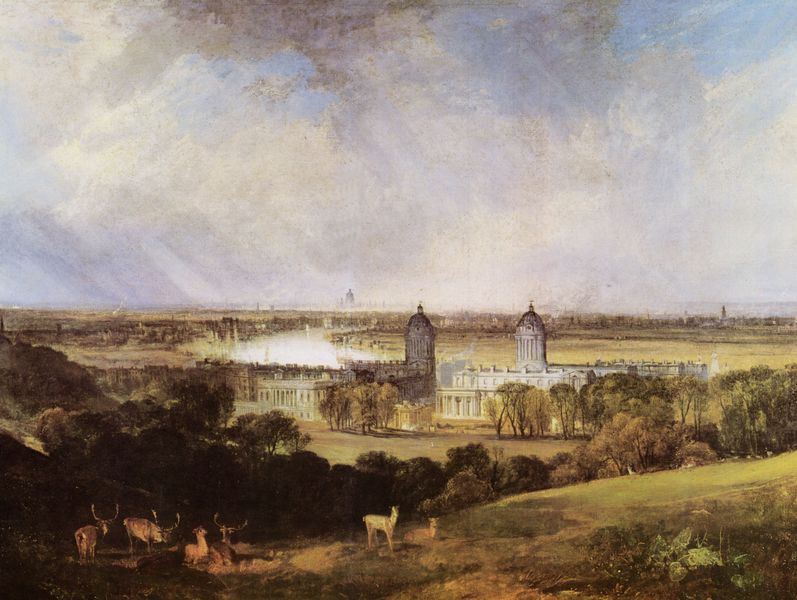
Titel: London
Künstler: William Turner
Standort: London
Institution: Tate Gallery
Schlagwörter: baum, berg, blau, blätter, dunkel, gemälde, himmel, schatten, wasser, weiß, wolken, bäume, fluss, grün, kirchturm, landschaft, ocker, stadt, ufer, braun, fenster, grau, hell, hintergrund, licht, säulen, vordergrund, blick, gebäude, gras, hund, rasen, schloss, tier, tiere, wiese, architektur, erde, ferne, horizont, häuser, hügel, natur, strauch, vieh, weide, weite, busch, büsche, flach, gebüsch, gewässer, kirche, rauch, sonne, boden, pflanzen, england, tal, wald, turm, ort, nebel, herde, kuppel, constable, turner, wild, leuchten, unscharf, kirchen, ortschaft, regen, stadtansicht, stadtrand, burg, kuppeln, türme, palast, strahlen, idyll, jagd, verschwommen, hirsch, hirsche, reh, rehe, mauern, blua, landhaus, london, geweih, äsen, schlosspark, weitblick, rotwild, fluß1schloss, tiefebene, wildpark, themse, landshaft, palpast, bträucher